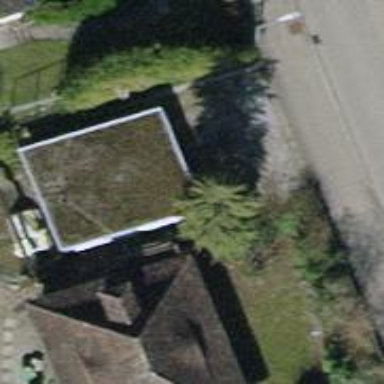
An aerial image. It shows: Garage building.